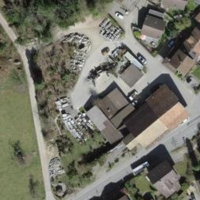
EUNIS habitat code: 54
Species observed at this site:
Chelidonium majus